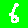
Digit: 6